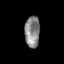
Tissue: skin
Cell type: Others
Senescence score: 0.9206
Nuclear area (px): 461
Mean DAPI intensity: 134.375